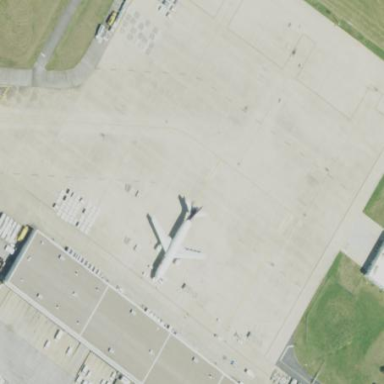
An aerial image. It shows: Apron at the airport.